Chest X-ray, PA view. Patient: 72 years old, sex M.
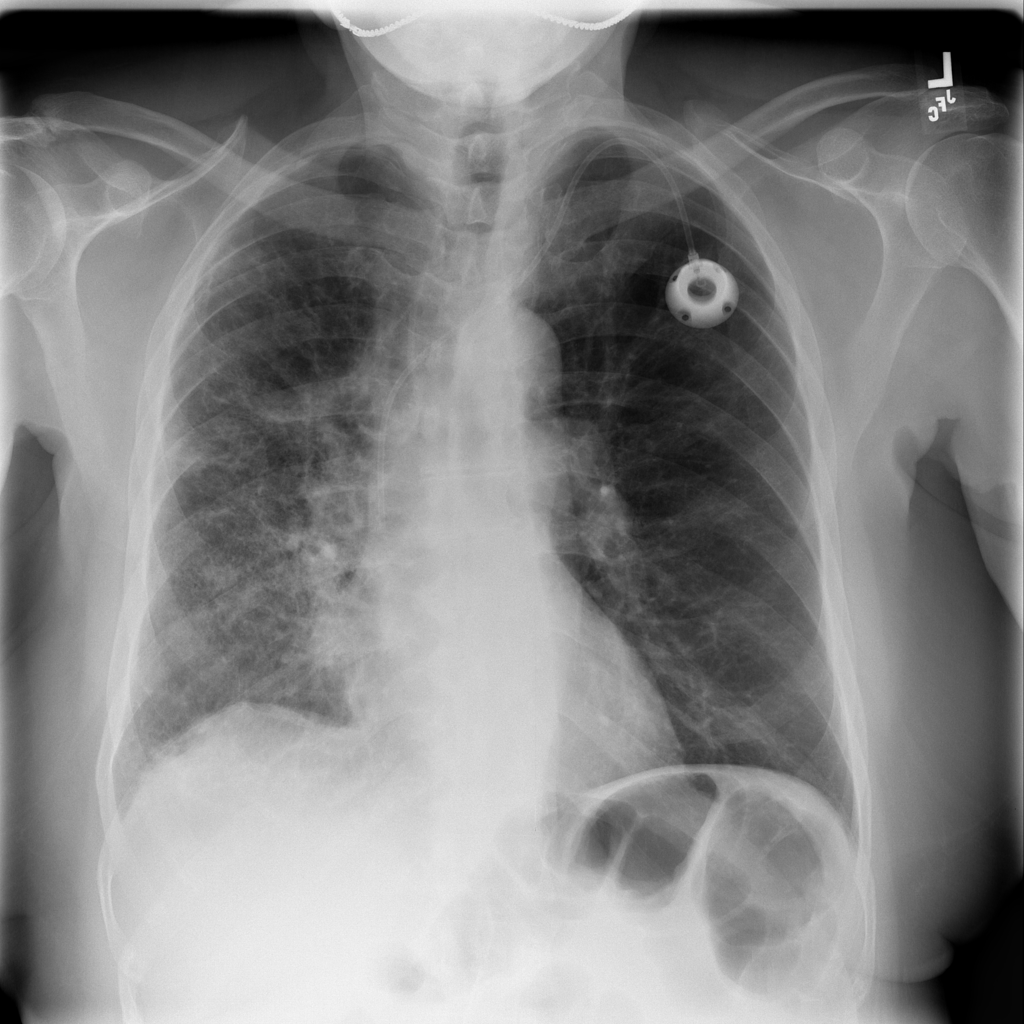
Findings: Infiltration